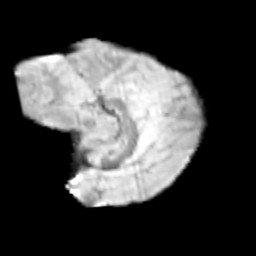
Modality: T2w
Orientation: sagittal
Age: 9
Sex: female
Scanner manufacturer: siemens
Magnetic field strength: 3 T
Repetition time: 3.8 s
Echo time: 0.07 s